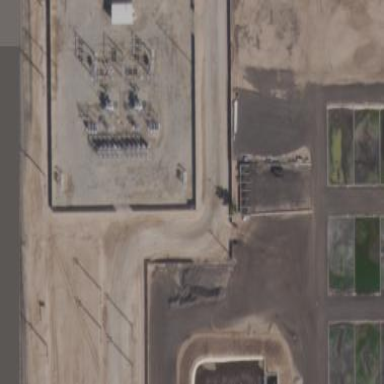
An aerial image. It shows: Power substation.